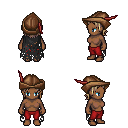
a pixel art fantasy rpg character, female body template, human, dark skin, black tattered cape, red pants, white blonde long bangs hairstyle, leather cap, four views (front, back, left, right), 2x2 character sprite sheet, small pixel art, hard edges, no anti-aliasing